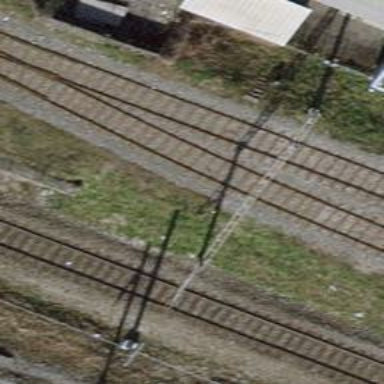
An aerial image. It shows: Single-track electrified rail service spur with contact line.